Question: Using Visual Studio 2012 which was recently installed but now I can't connect to our SQL Server database.
These are the steps I'm following
1. create App1.config
2. type this in App1.config: <?xml version="1.0" encoding="utf-8" ?>
<configuration>
<connectionStrings>
<add name ="xxx" connectionString="USER ID=xx;PASSWORD=xx;PERSIST SECURITY INFO=True;Data Source=xx;Initial Catalog=xx" />
</connectionStrings>
</configuration>
3. Add a reference to the project to System.Configuration
4. Create access to namespaces via: using System.Data.SqlClient;
using System.Data;
using System.Configuration;
5. implement the following: using System;
using System.Collections.Generic;
using System.Linq;
using System.Text;
using System.Threading.Tasks;
using System.Data.SqlClient;
using System.Data;
using System.Configuration;
namespace ConsoleApplication10 {
class Program {
static void Main(string[] args) {
SqlConnection conn = null;
conn = new SqlConnection(ConfigurationManager.ConnectionStrings["xxx"].ConnectionString);
}
}
}
6. I've created a new console app and added the above and I still get an error NullReferenceException was unhandled Object reference not set to an instance of an object. ...

Via the immediate window I determined that the following is null:
'''
ConfigurationManager.ConnectionStrings["xxx"].ConnectionString
'''
If I hard-code the connection string into the constructor for 'SqlConnection' then it connects ok
What am I missing - something really obvious!! Or is this in connection with my new VS ?
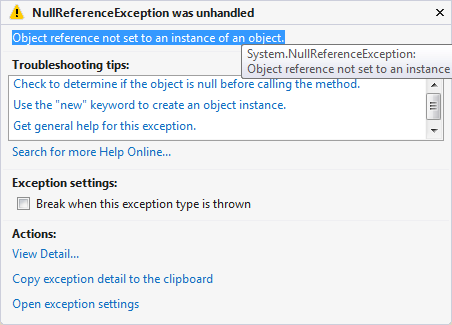
Answer: check what is in the ConfigurationManager.ConnectionStrings by excecuting at least the following:
'''
if (ConfigurationManager.ConnectionStrings != null ) {
Console.WriteLine(ConfigurationManager.ConnectionStrings.Count);
Console.WriteLine(ConfigurationManager.ConnectionStrings[0].ConnectionString);
Console.WriteLine(ConfigurationManager.ConnectionStrings[0].Name);
....
} else {
Console.WriteLine("null");
}
'''
This will highlight any obvious problems like duplication of the 'App.config' file which could well be the case as you mentioned 'App1.config' in the 'OP'.